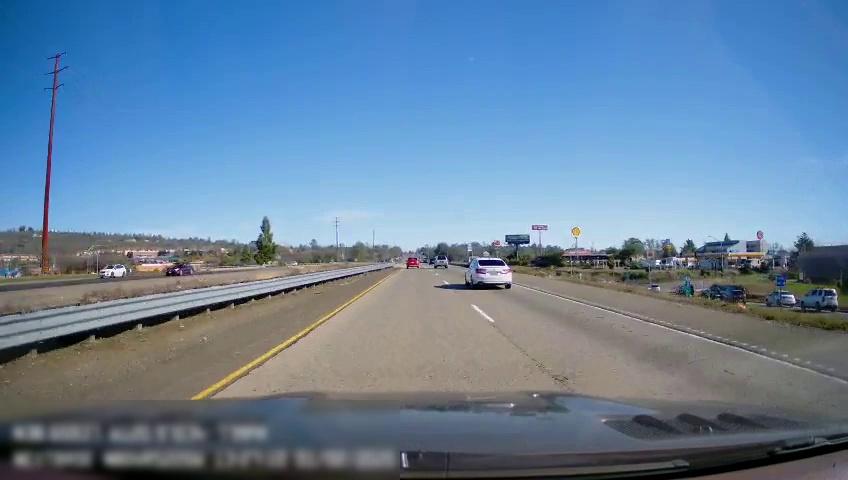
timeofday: Day
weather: Sunny
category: Drivable Space
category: Drivable Space
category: Drivable Space
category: Vehicles | SUV
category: Vehicles | SUV
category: Vehicles | SUV
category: Vehicles | SUV
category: Vehicles | Car
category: Lanes | Current Lane
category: Lanes | Current Lane
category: Lanes | Alternate Lane